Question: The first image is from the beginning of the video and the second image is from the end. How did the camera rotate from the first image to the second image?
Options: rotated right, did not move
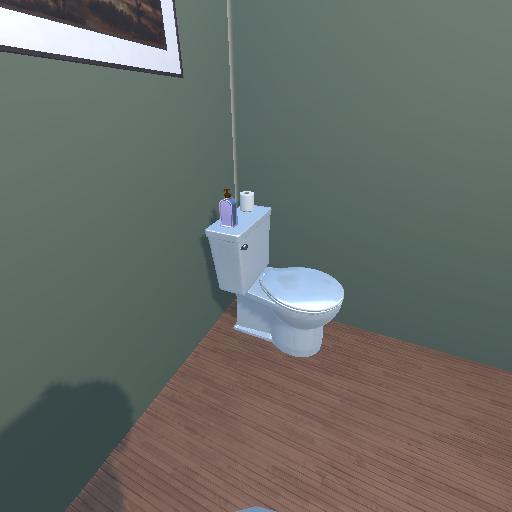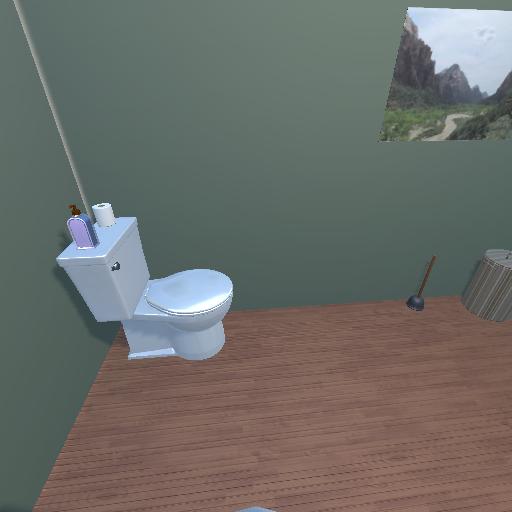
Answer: rotated right